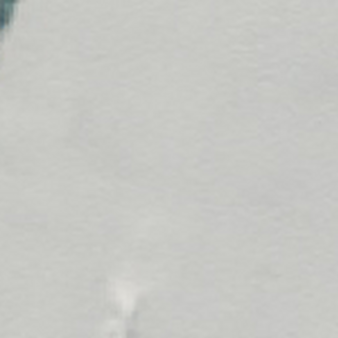
Label: other